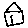
Label: house